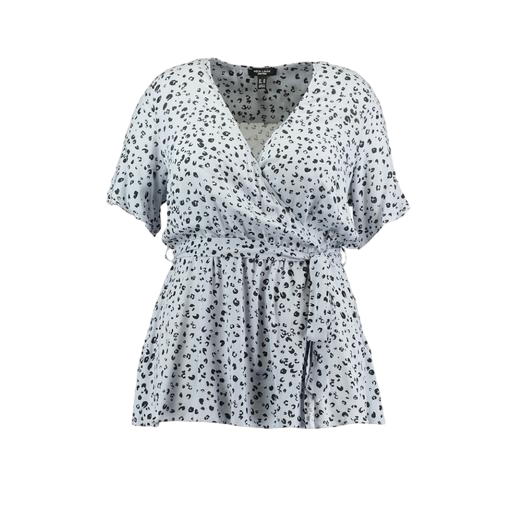
gray plus lena plunge peplum top, blue plus size printed t-shirt only macy, short-sleeved blouse, white background